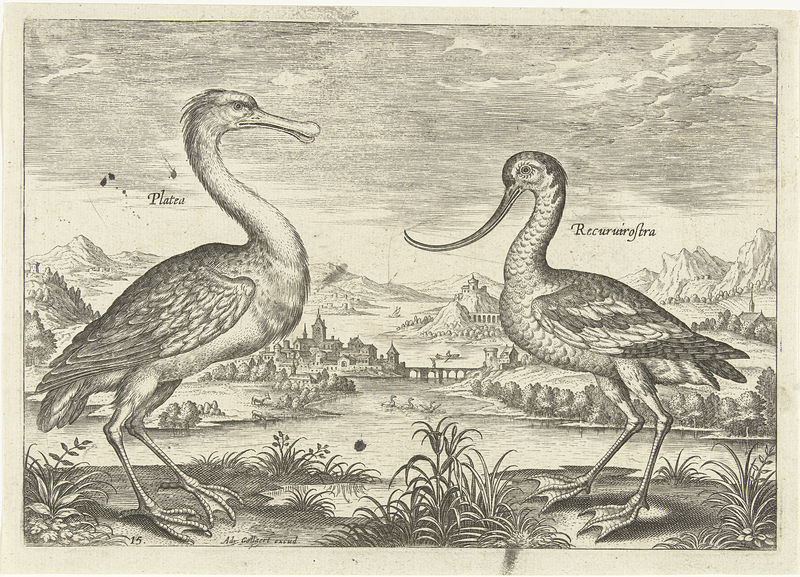
Titel: Twee waadvogels in een rivierlandschap
Künstler: Adriaen Collaert
Standort: Amsterdam
Institution: Rijksmuseum
Schlagwörter: village, nature, fleuve, eau, montagnes, montagne, nuages, église, château, aile, oiseau, pont, oie, herbe, plume, animaux, oiseaux, plante, rivière, canard, plumes, canards, pattes, patte, bec, becs, bécasses, bécasse, oie bernage, pâtes, cloché